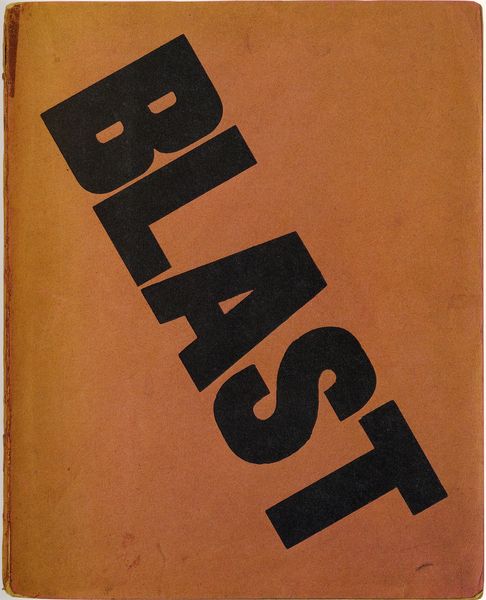
Titel: Blast
Künstler: Percy Wyndham Lewis
Standort: London
Institution: Collection Andrew Murray
Schlagwörter: gelb, ocker, braun, hintergrund, holz, orange, schwarz, rot, expressionismus, malerei, bild, fünf, england, schräg, schrift, papier, sachlich, moderne, modern, graphik, siebdruck, schriftzug, werbung, dick, inschrift, lesen, oben, unten, name, fett, dada, futurismus, buch, untergrund, groß, schlicht, druck, text, buchstabe, buchstaben, klassische moderne, plakat, quer, kiste, stempel, kunst, aufschrift, poster, karton, diagonal, verdammt, diagonale, block, schrei, blasen, plakativ, typographie, lettern, englisch, pop art, wort, adresse, hinweis, wörter, organge, minimal, verpackung, inhalt, druckschrift, majuskel, pappe, bold, meta, kalligrafie, dadaismus, paket, type, großbuchstaben, kapitalis, pop, aufdruck, gegenwart, fallend, belastung, vortizismus, explosiv, krach, collgae, knapp, engisch, blast, blockschrift, nonsens, nuclear, pustet, sansserif, schrift auf karton, sinnfrei, sinnlos, tsalb